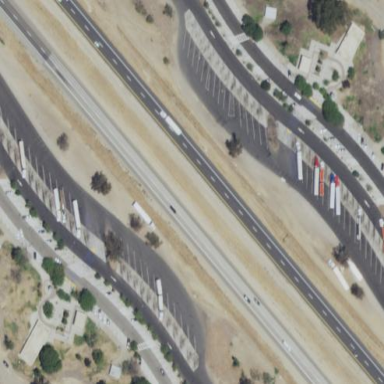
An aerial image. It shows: Rest area along the road with picnic tables.